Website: macys
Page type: billing-address
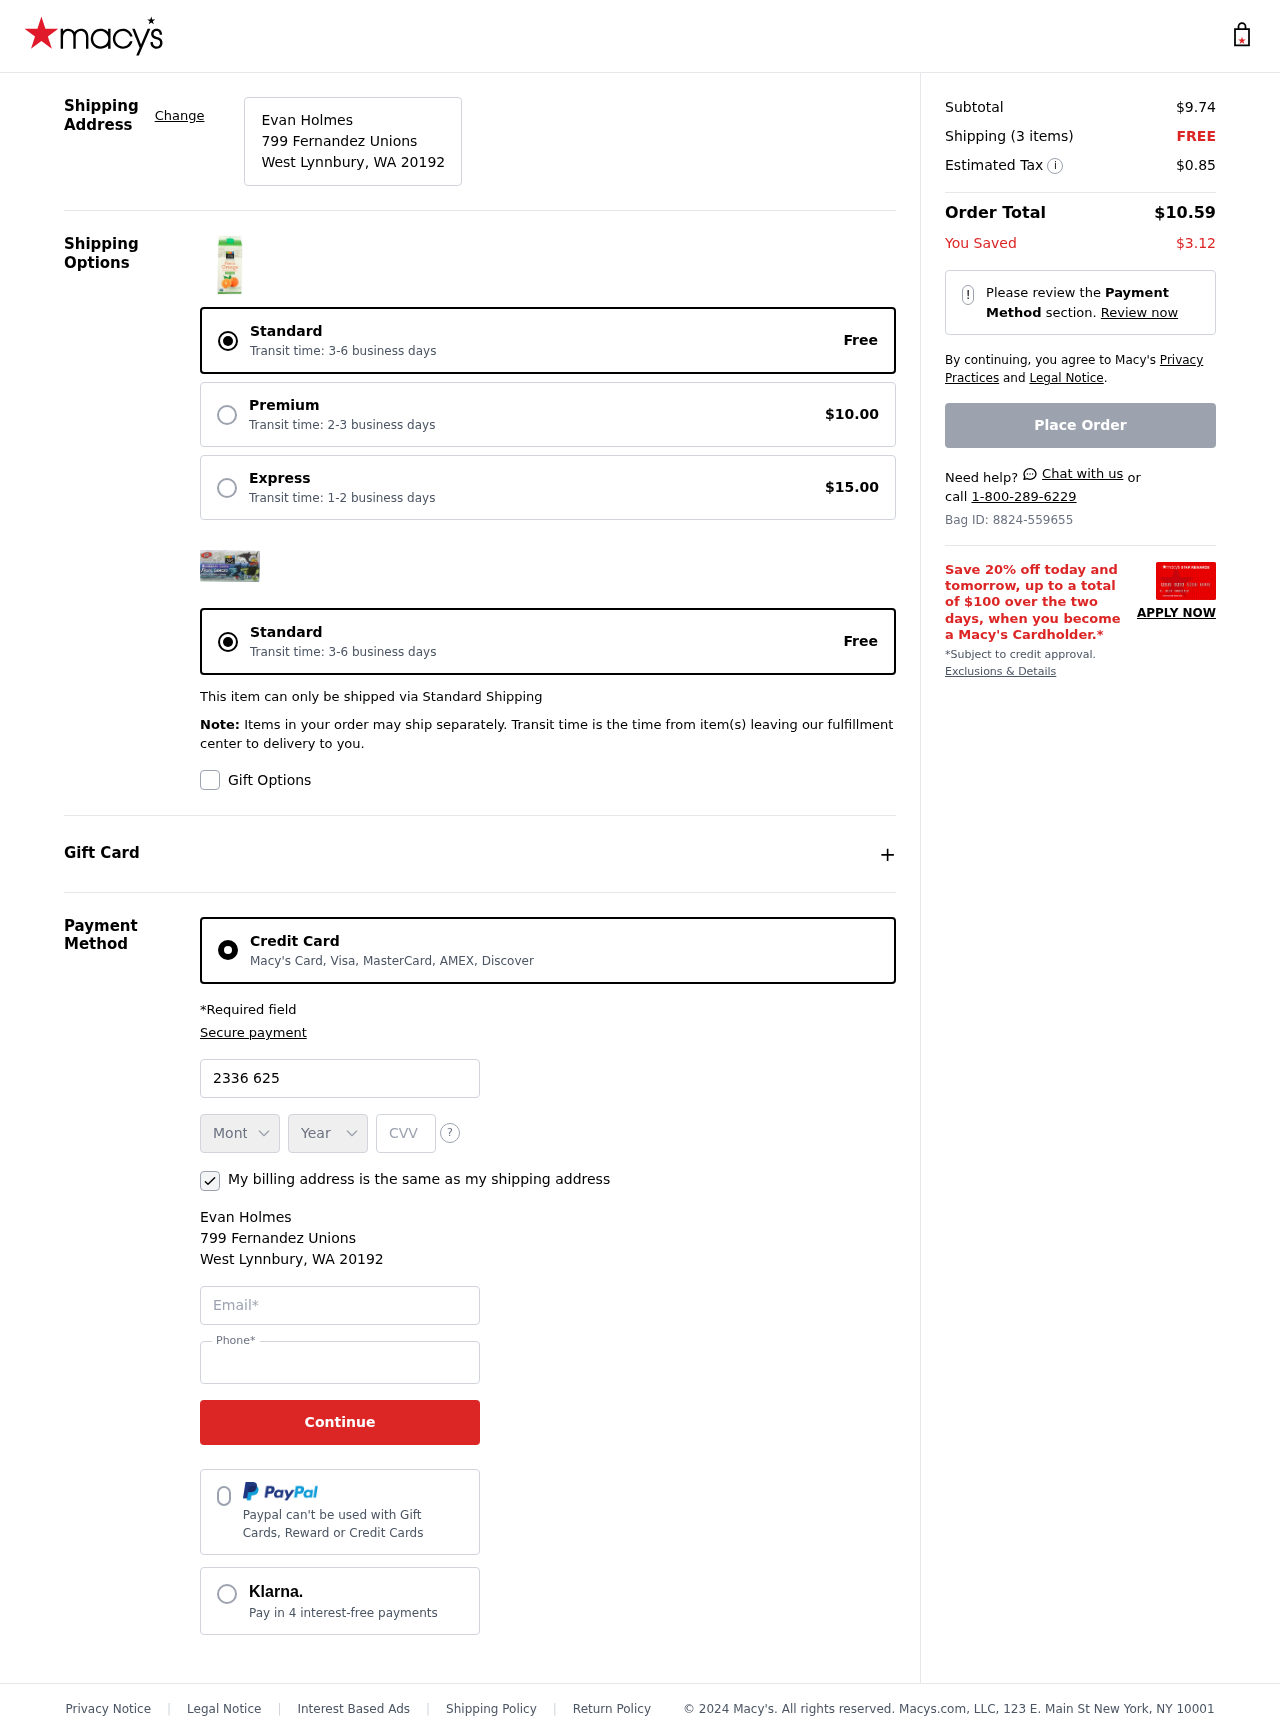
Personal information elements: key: PII_CARD_CVV
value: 518
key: PII_CARD_EXPIRY_MONTH
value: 11
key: PII_CARD_EXPIRY_YEAR
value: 26
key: PII_CARD_NUMBER
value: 2336 6255 7834 0908
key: PII_CITY_STATE_ZIP
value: West Lynnbury, WA 20192
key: PII_EMAIL
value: eholmes@yahoo.com
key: PII_FULLNAME
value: Evan Holmes
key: PII_PHONE
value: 2968106699
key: PII_STREET
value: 799 Fernandez Unions
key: PII_FULLNAME2
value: Evan Holmes
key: PII_STREET2
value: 799 Fernandez Unions
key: PII_CITY_STATE_ZIP2
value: West Lynnbury, WA 20192
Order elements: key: ORDER_SUBTOTAL
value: $9.74
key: ORDER_NUM_ITEMS
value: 3
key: ORDER_SHIPPING_COST
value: FREE
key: ORDER_TAX
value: $0.85
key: ORDER_TOTAL
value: $10.59
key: ORDER_SAVINGS
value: $3.12
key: ORDER_ID
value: Bag ID: 8824-559655